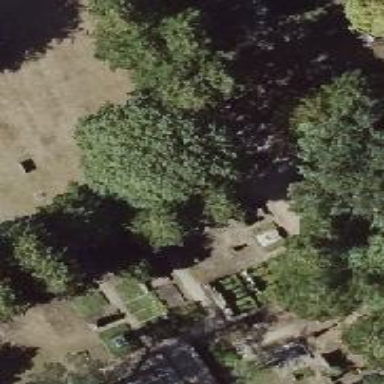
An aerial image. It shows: Historic tomb in the cemetery.